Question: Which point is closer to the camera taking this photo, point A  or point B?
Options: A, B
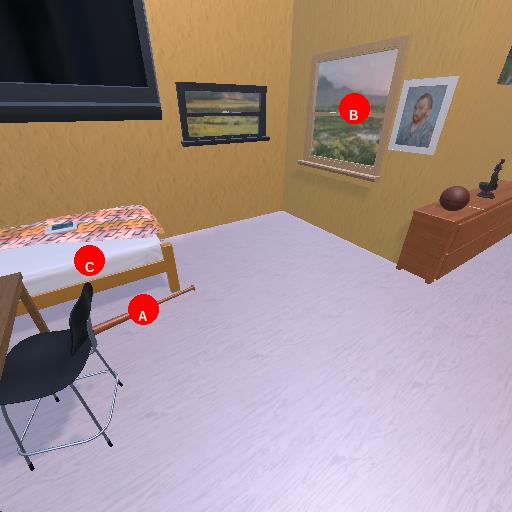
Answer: A